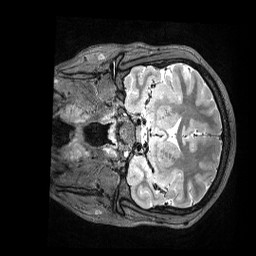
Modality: T2w
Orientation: coronal
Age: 21
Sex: male
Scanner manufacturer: siemens
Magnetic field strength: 3 T
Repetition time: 3.2 s
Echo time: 0.564 s